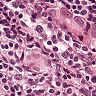
Metastatic tissue present: yes